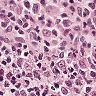
Metastatic tissue present: no